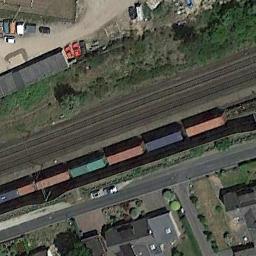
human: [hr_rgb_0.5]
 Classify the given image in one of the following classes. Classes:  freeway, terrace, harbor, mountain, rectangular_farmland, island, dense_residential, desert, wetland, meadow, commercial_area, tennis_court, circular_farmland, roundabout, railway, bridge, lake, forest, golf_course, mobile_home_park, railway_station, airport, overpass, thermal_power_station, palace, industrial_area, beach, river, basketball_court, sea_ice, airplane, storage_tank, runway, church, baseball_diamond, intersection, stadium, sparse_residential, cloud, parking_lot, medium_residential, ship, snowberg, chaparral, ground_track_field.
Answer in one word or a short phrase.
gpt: railway